Question: urls.py
'''
from django.conf.urls import url
from django.contrib import admin
from django.conf import settings
from django.conf.urls.static import static
from .views import home
from posts.views import PostListView
urlpatterns = [
url(r'^admin/', admin.site.urls),
url(r'^$', PostListView.as_view(), name='home'),
url(r'^post/', include('posts.urls', namespace='post')),
url(r'^api/post/', include('posts.api.urls', namespace='post-api')),
] + static(settings.STATIC_URL, document_root=settings.STATIC_ROOT)
'''
api/views.py
'''
from rest_framework import generics
from posts.models import Post
from .serializers import PostModelSerializer
class PostListAPIView(generics.ListAPIView):
serializer_class = PostModelSerializer
def get_queryset(self):
return Post.objects.all()
'''
api/serializers.py
'''
from rest_framework import serializers
from posts.models import Post
class PostModelSerializer(serializers.ModelSerializer):
class Meta:
model = Post
field = [
'user',
'content'
]
'''
api/urls.py
'''
from django.conf.urls import url
# from django.contrib import admin
# from django.conf import settings
# from django.conf.urls.static import static
# from .views import home
from .views import PostListAPIView
from django.views.generic.base import RedirectView
urlpatterns = [
# url(r'^(?P<pk>\d+)/update/$', PostUpdateView.as_view(), name='update'),
# url(r'^(?P<pk>\d+)/delete/$', PostDeleteView.as_view(), name='delete'),
# url(r'^(?P<pk>\d+)/$', PostDetailView.as_view(), name='detail'),
url(r'^$', PostListAPIView.as_view(), name='list'), #/api/tweet
# url(r'^$', RedirectView.as_view(url='/')),
# url(r'^create/$', PostCreateView.as_view(), name='create'),
]
'''
views.py
'''
from django.conf.urls import url, include
from django.contrib import admin
from django.conf import settings
from django.conf.urls.static import static
from .views import home
from posts.views import PostListView
urlpatterns = [
url(r'^admin/', admin.site.urls),
url(r'^$', PostListView.as_view(), name='home'),
url(r'^post/', include('posts.urls', namespace='post')),
url(r'^api/post/', include('posts.api.urls', namespace='post-api')),
] + static(settings.STATIC_URL, document_root=settings.STATIC_ROOT)
'''

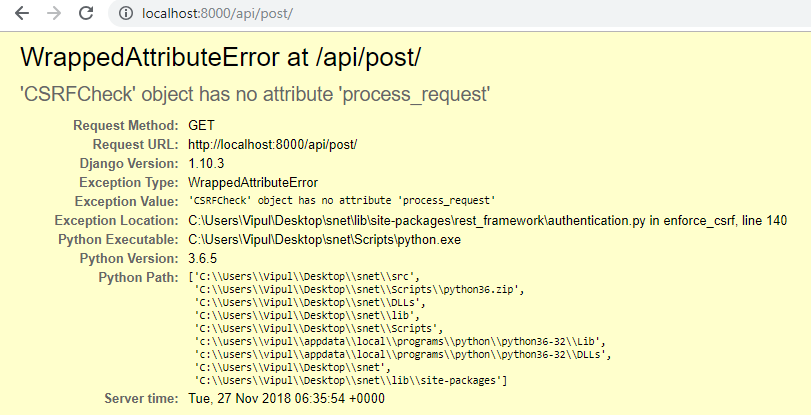
Answer: The docs state that Django Rest Framework <URL>' method of 'CSRFCheck' was actually introduced in Django
The version of Django you're using (1.10.3) is too old for your version of Django Rest Framework.
You should upgrade Django to version .
'''
pip install --upgrade django # Upgrade to the latest Django version
'''
or
'''
pip install --upgrade django==1.11.6 # Upgrade to version 1.11.6
'''